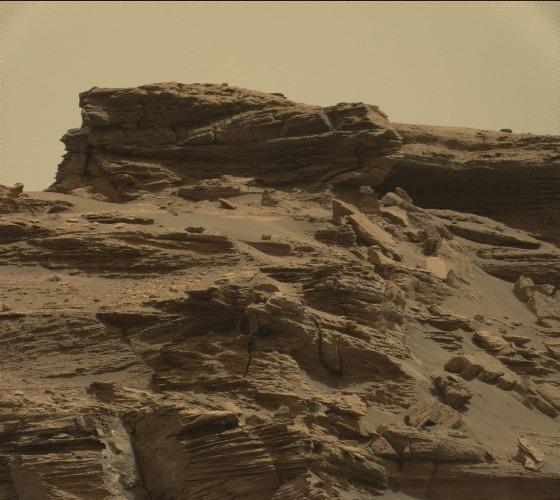
Terrain classes present: Bedrock, Gravel / Sand / Soil, Rock, Shadow, Sky / Distant Mountains